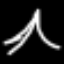
Label: The Eiffel Tower